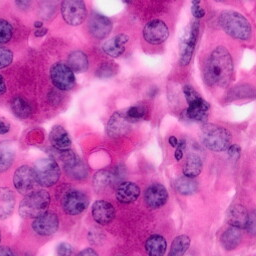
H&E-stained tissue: Pancreatic